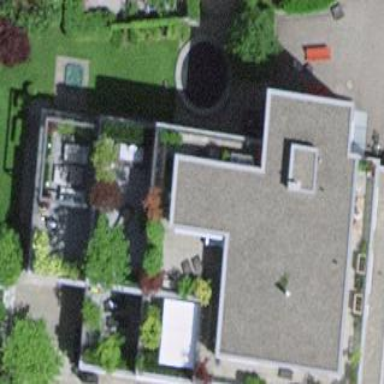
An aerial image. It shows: View of apartment building.